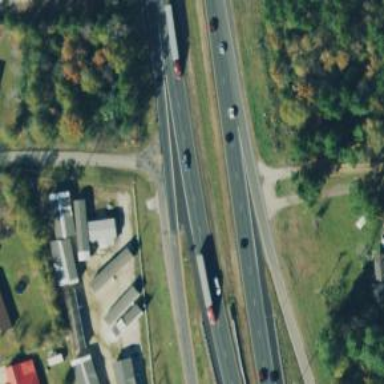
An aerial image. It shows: This image shows trunk highway that functions as expressway.